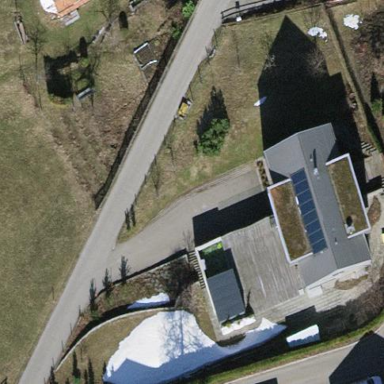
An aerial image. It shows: Simple house.